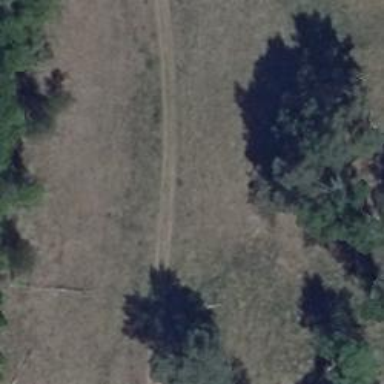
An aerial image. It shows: Grass track with grade5 tracktype.